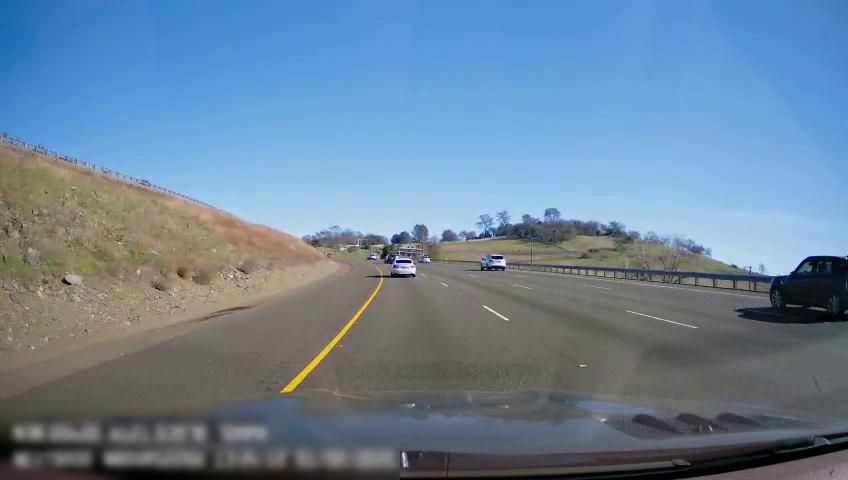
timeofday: Day
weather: Sunny
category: Drivable Space
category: Vehicles | Car
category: Vehicles | SUV
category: Vehicles | SUV
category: Vehicles | Car
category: Vehicles | SUV
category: Lanes | Current Lane
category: Lanes | Current Lane
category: Lanes | Alternate Lane
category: Lanes | Alternate Lane
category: Lanes | Alternate Lane